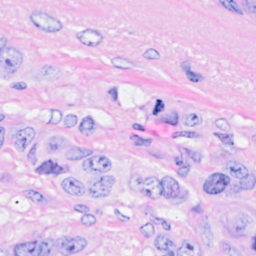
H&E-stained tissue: Breast